Question: I'm trying to make a web style button with user control. I need to make User Control's background transparent. How to do this without making controls invisible. Also I'll need transparent Label and PictureBox.
Trying to make something like this:
'''
this.SetStyle(ControlStyles.SupportsTransparentBackColor, true);
this.BackColor = Color.Transparent;
'''
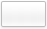
Answer: All three controls you list already have the ControlStyles.SupportsTransparentBackColor style turned on. Just set the BackColor property in the designer, Web tab. It is unclear why that's not good enough for you.
It is otherwise an illusion, Windows Forms implements it by asking the Parent control to draw itself in the OnPaintBackground() method so it provides the background pixels. One notable thing that doesn't work is overlapping controls. You only see the Parent pixels, not the pixels of the overlapped control. That's fixable but the code is fugly.
The only other transparency option is Form.TransparencyKey. That's true transparency, implemented by using overlays in the video adapter. Problem is that this only works on toplevel windows. Forms, not controls.
These restrictions are inherent in the Windows Forms rendering model, using individual windows for the controls. A web browser doesn't have that same restriction, it emulates controls by drawing them. Layers of paint, that makes transparency trivial by just not painting. WPF uses that rendering model as well.